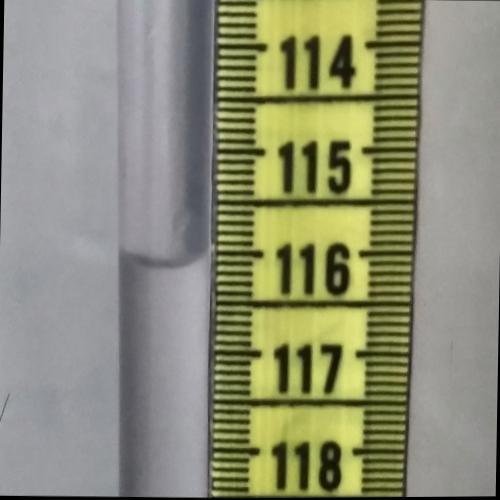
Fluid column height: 116.1 cm